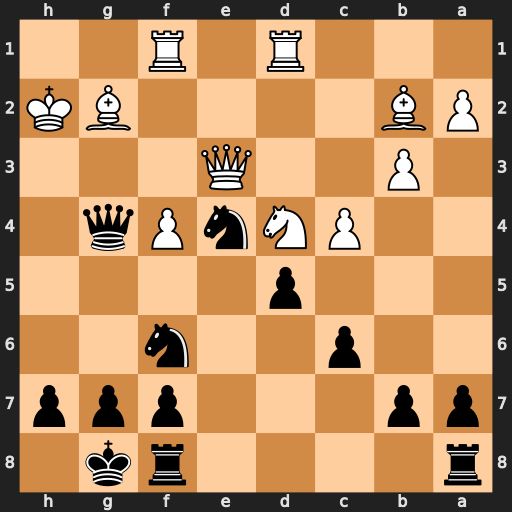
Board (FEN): r4rk1/pp3ppp/2p2n2/3p4/2PNnPq1/1P2Q3/PB4BK/3R1R2
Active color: b
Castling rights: -
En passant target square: -
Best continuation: Qxd1 Rxd1 Ng4+ Kg1 Nxe3